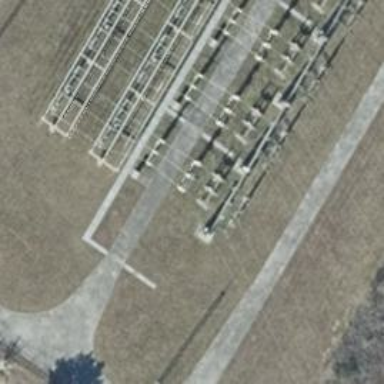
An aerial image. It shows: Outdoor switch with 3 cables.